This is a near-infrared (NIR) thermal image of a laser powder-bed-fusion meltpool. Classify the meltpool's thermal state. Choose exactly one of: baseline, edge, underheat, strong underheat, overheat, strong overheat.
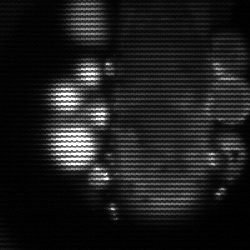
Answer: strong underheat